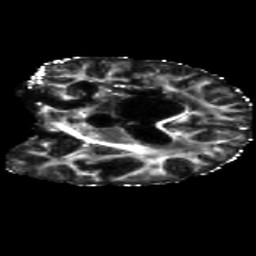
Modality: FA
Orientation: coronal
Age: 52
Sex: male
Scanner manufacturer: siemens
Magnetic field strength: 3 T
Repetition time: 5.47 s
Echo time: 0.0854 s